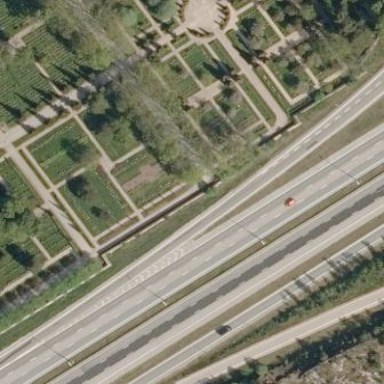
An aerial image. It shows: Sector within cemetery.